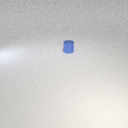
small blue metal cylinder